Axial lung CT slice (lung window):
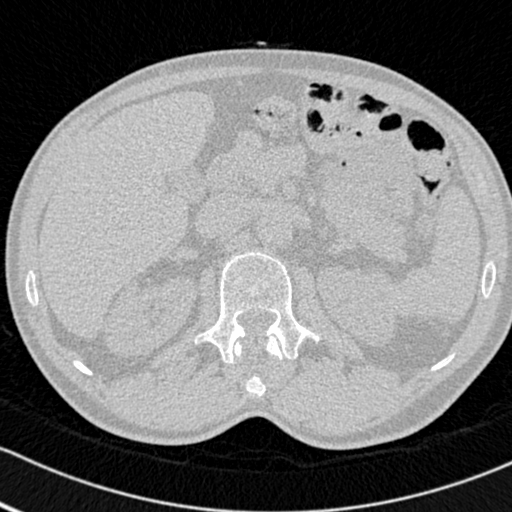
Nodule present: no